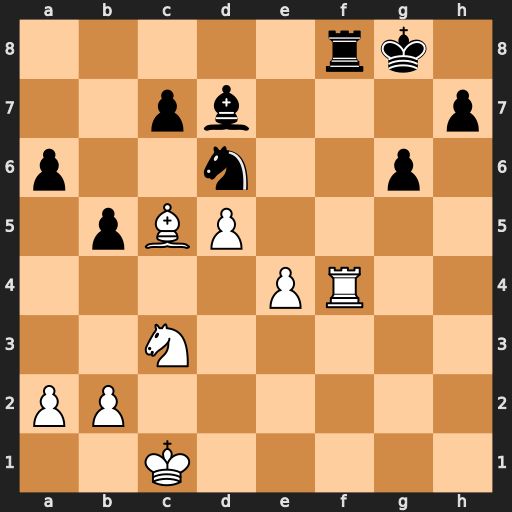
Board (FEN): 5rk1/2pb3p/p2n2p1/1pBP4/4PR2/2N5/PP6/2K5
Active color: w
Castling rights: -
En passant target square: -
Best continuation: Rxf8+ Kxf8 e5 Kf7 exd6